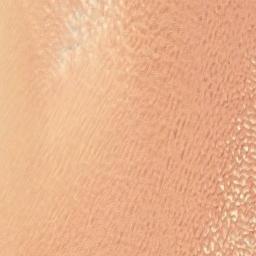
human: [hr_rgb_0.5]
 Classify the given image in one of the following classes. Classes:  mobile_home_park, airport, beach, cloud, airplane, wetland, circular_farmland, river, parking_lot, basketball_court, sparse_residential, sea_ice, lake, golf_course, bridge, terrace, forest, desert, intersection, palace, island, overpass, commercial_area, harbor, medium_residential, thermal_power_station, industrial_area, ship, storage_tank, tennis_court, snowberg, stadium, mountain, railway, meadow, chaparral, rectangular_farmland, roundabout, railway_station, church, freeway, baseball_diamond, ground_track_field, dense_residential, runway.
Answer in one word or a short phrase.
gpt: desert